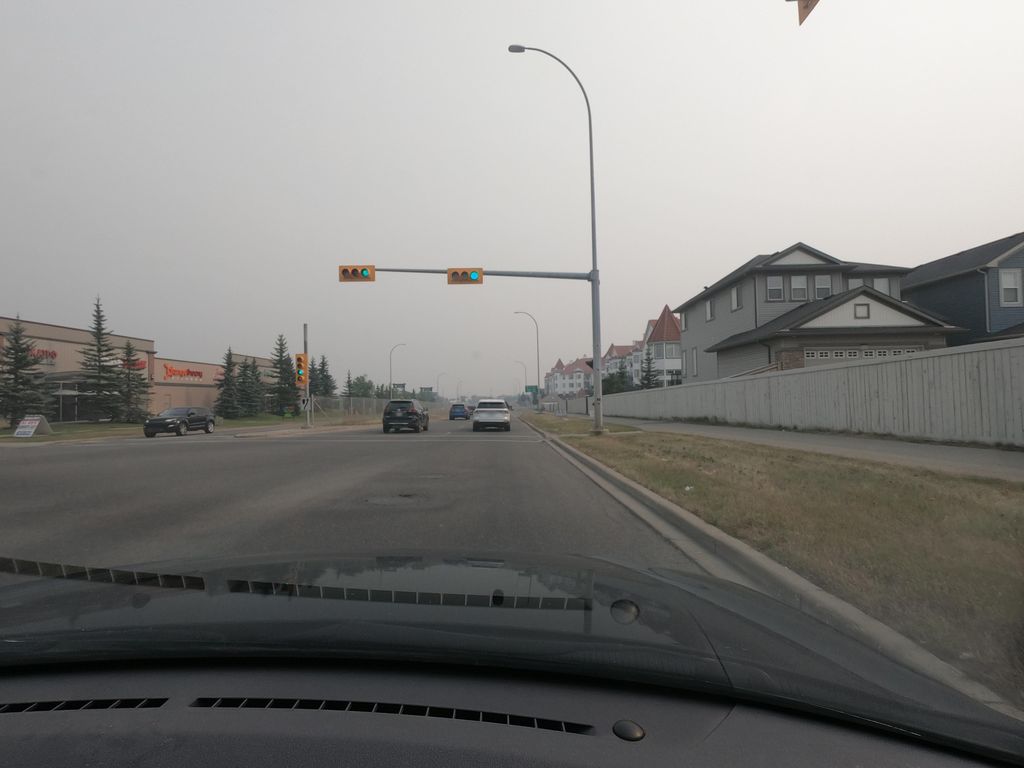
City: calgary